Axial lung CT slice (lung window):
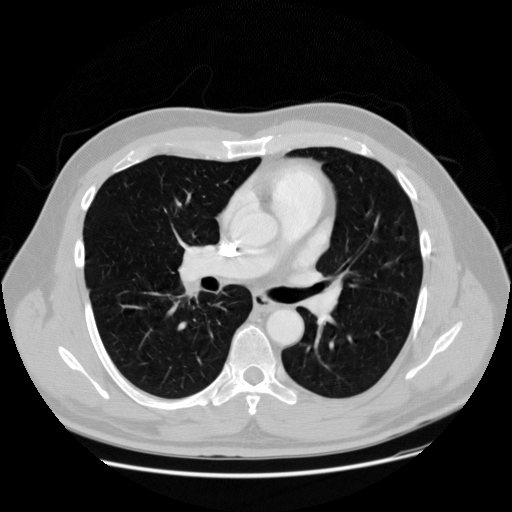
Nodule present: no